Question: forgive me if this is an obvious question i am relatively new.
I have a modal view which i set up with a custom size and rounded corners:
'''
- (void)viewWillLayoutSubviews{
[super viewWillLayoutSubviews];
self.view.superview.bounds = CGRectMake(0, 0, 600, 450);
self.view.layer.cornerRadius = 60.0;
}
'''
However i find that when i round the view corners, i get this greyish colour appear on the edges of it (as if theres something else behind it) : (see picture).

How do i remove these greyish edges so it shows the background content like normal? I've tried adding
'''
self.view.layer.masksToBounds = YES;
'''
however this still gives the same effect as above.
Thanks,
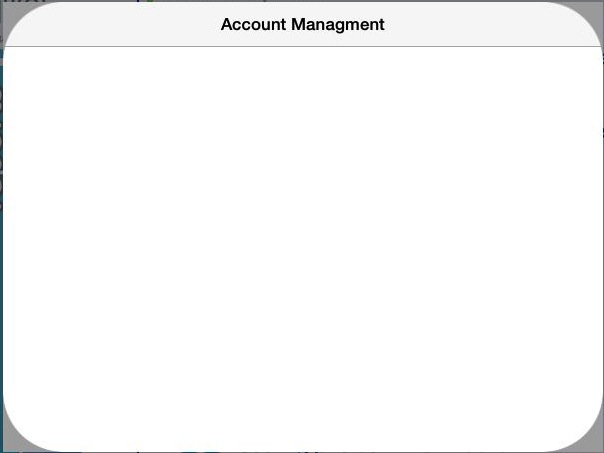
Answer: '''
- (void)viewWillLayoutSubviews
{
[super viewWillLayoutSubviews];
self.view.superview.bounds = CGRectMake(0, 0, 600, 450);
self.view.superview.layer.cornerRadius = 60.0;
self.view.superview.layer.masksToBounds = YES;
}
'''
I think you should set corner radius of the superView.